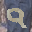
Label: 9